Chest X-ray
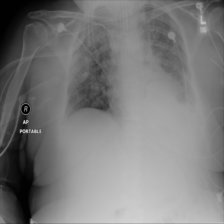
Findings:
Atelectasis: negative
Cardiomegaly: negative
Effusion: negative
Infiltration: positive
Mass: positive
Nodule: negative
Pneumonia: negative
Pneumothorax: negative
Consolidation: negative
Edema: negative
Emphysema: negative
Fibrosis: negative
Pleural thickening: negative
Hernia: negative